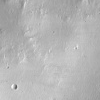
Atmospheric dust classification: not_dusty